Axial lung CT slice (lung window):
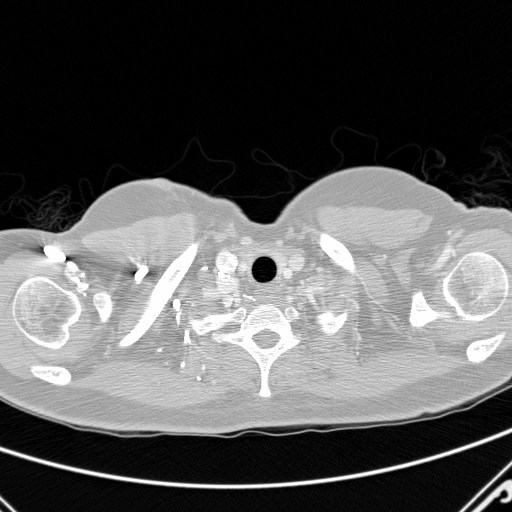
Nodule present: no